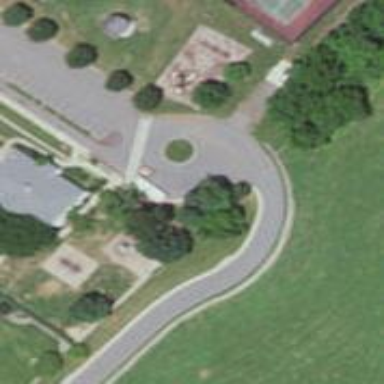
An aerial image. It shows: Mini roundabout on the road.